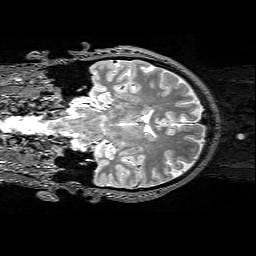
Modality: T2w
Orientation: coronal
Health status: healthy
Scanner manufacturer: siemens
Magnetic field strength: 3 T
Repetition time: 4.8 s
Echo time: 0.458 s